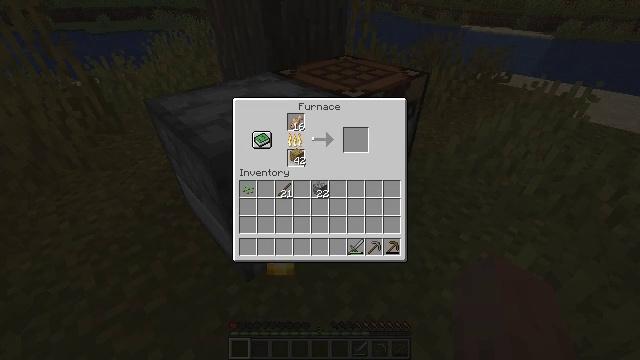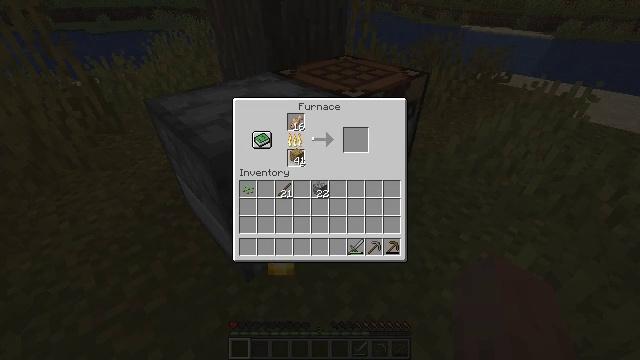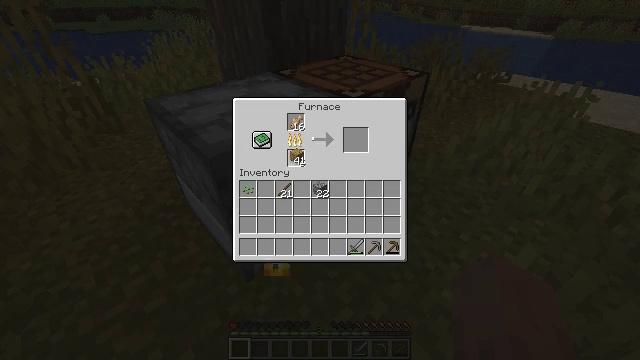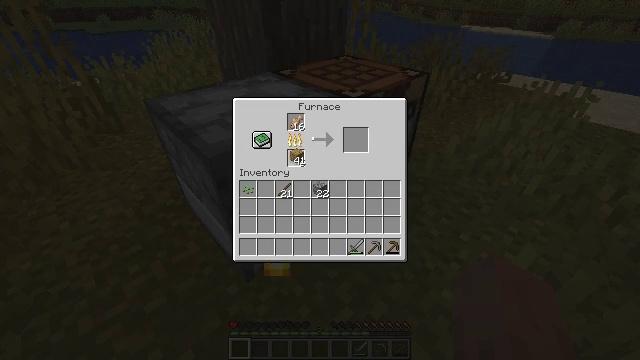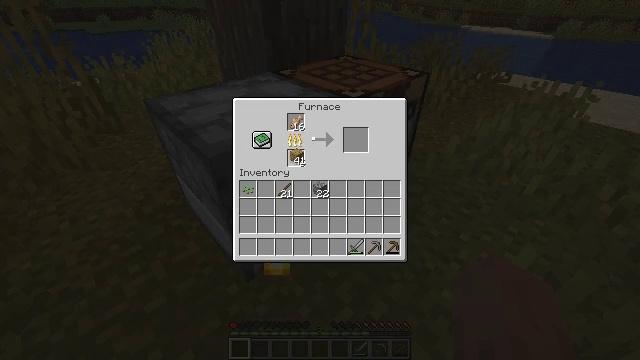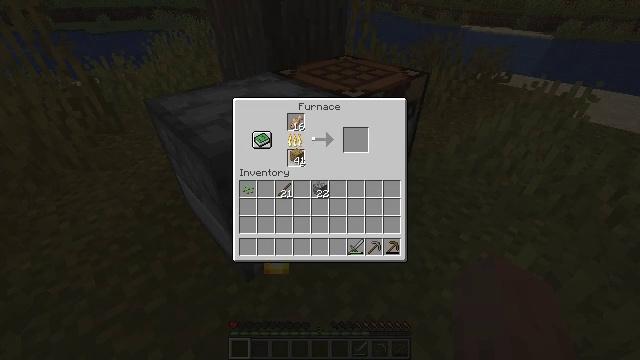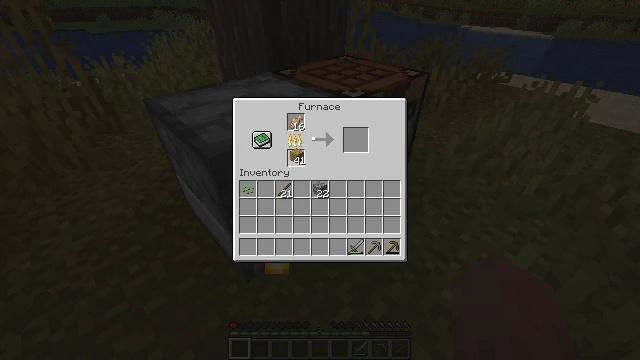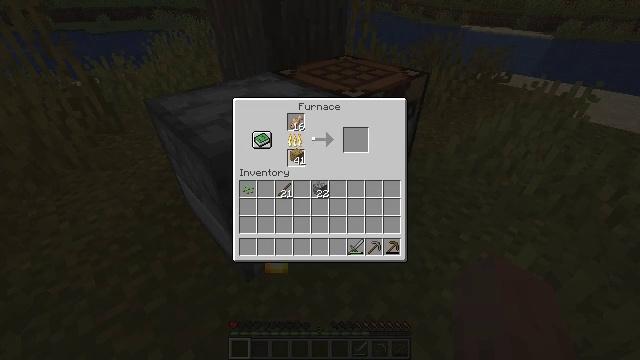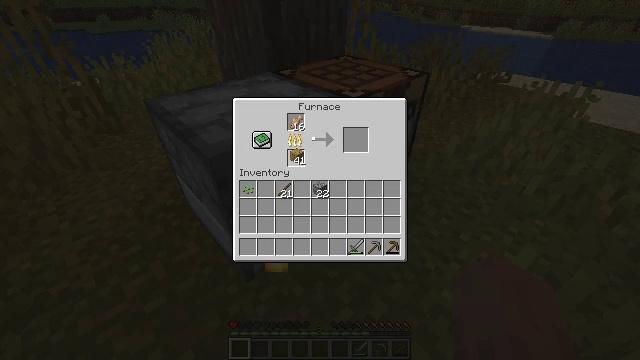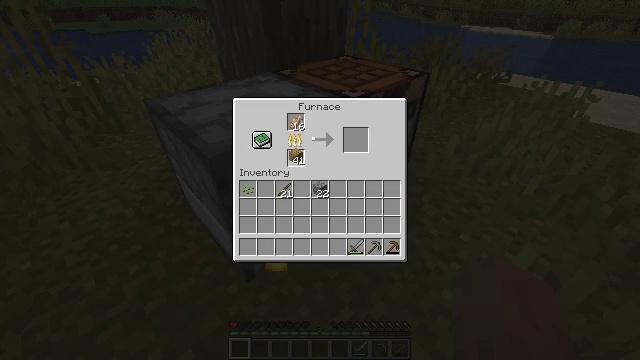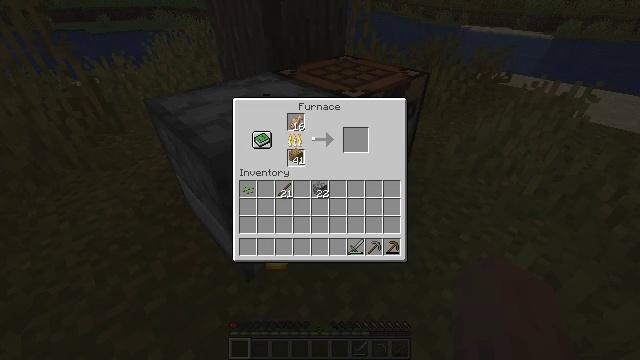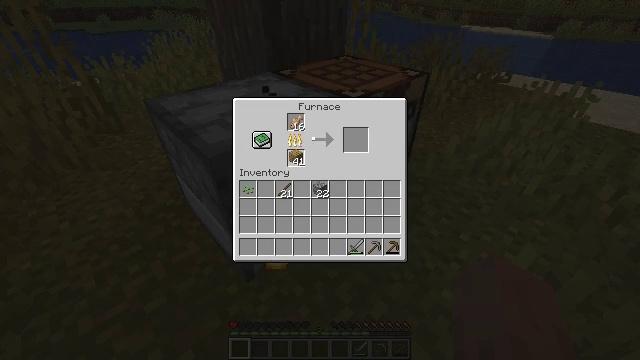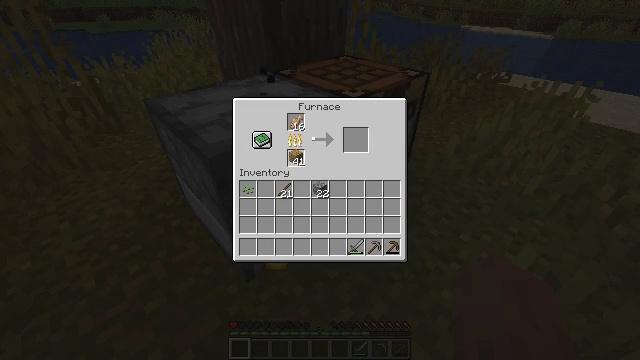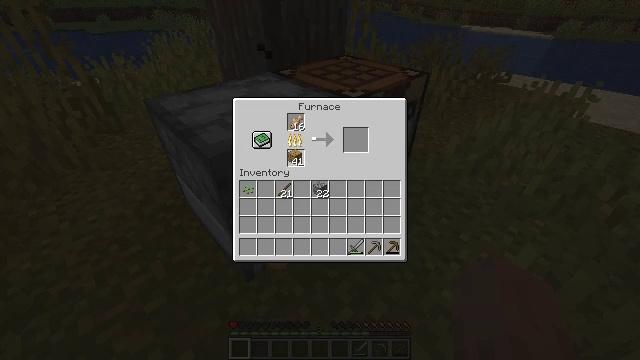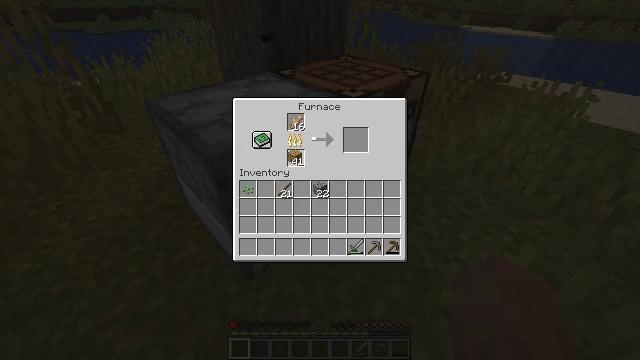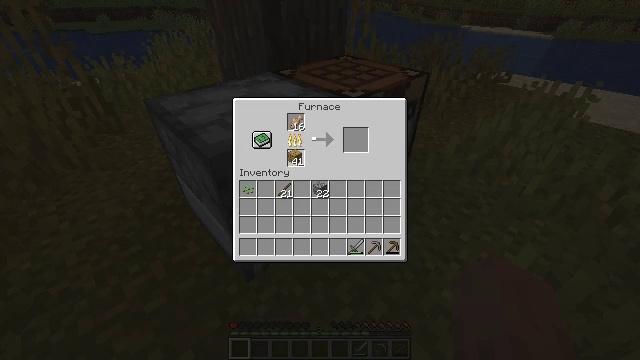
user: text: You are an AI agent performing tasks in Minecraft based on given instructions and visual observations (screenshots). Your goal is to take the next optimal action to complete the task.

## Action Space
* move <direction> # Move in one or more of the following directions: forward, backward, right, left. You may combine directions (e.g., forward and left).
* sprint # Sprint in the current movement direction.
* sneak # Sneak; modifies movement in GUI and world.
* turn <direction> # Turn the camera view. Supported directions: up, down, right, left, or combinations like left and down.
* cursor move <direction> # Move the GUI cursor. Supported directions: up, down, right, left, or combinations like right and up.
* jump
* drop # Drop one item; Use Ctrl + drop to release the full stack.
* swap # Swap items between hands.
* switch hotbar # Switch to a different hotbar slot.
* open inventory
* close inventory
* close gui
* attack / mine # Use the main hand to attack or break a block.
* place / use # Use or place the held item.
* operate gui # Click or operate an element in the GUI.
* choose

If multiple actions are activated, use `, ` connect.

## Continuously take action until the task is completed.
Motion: motion action
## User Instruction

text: Interact with the furnace to craft cooked cod.
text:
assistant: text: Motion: no_op
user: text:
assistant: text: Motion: choose
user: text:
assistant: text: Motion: choose
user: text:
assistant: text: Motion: choose
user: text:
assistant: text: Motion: choose
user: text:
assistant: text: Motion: choose
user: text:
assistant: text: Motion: choose
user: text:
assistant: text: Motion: choose
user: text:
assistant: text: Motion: choose
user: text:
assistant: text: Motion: choose
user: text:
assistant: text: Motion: choose
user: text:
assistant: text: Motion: choose
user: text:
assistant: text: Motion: choose
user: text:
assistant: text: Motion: choose
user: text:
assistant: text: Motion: choose
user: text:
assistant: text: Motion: no_op
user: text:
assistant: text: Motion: choose
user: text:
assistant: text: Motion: choose
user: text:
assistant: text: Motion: choose
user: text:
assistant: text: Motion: choose
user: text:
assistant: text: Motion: choose
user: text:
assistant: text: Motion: choose
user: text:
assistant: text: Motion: choose
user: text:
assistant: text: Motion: choose
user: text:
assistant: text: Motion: choose
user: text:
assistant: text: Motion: choose
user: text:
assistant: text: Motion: no_op
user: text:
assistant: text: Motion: choose
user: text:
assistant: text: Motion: choose
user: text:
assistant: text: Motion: choose